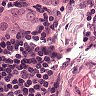
Metastatic tissue present: yes